Question: Intellij fails to fetch the external resource below:
<URL>

When I use 'Alt + Enter' to fetch resource, nothing happens. I'm not using a proxy or VPN and I can access/download the DTD in my browser.
Anyone know what's going on?
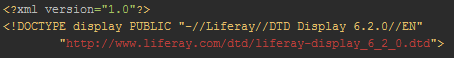
Answer: Reinstalling Intellij fixed the issue.